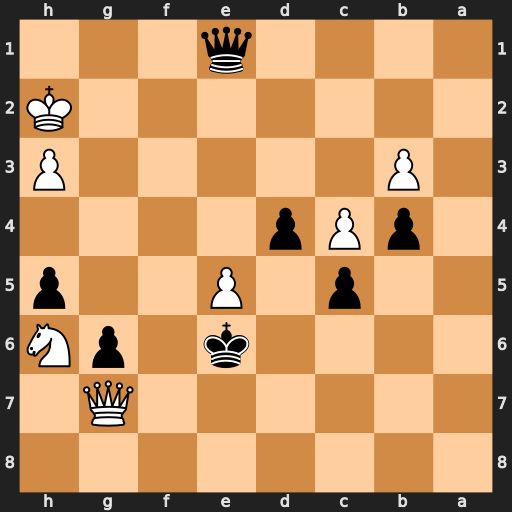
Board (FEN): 8/6Q1/4k1pN/2p1P2p/1pPp4/1P5P/7K/4q3
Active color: b
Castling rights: -
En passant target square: -
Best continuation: Qxe5+ Qxe5+ Kxe5